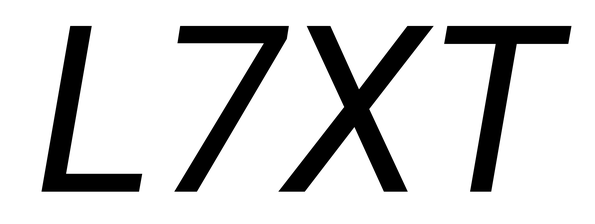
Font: Roboto-Italic_Italic